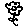
Label: flower